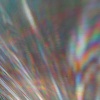
Label: sunburn